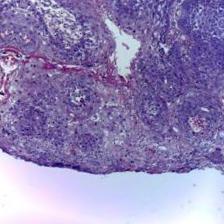
Diagnosis: OSCC